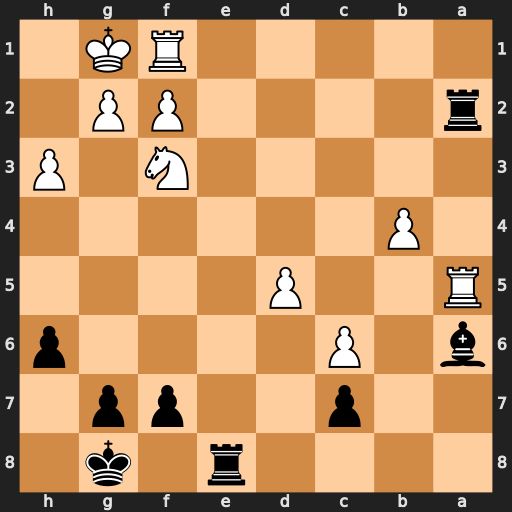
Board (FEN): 4r1k1/2p2pp1/b1P4p/R2P4/1P6/5N1P/r4PP1/5RK1
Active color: b
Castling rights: -
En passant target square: -
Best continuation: Rxa5 bxa5 Bxf1